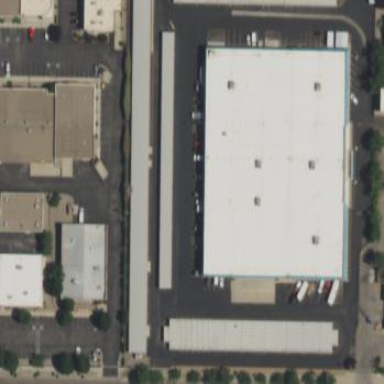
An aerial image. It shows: Self-storage building.